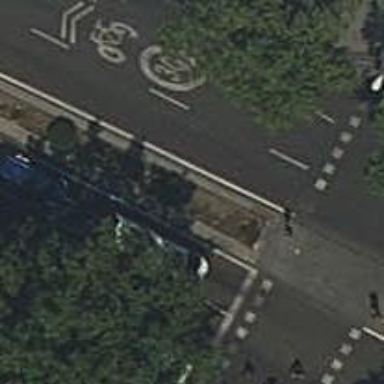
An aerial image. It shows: Road with traffic signals at the crossing.